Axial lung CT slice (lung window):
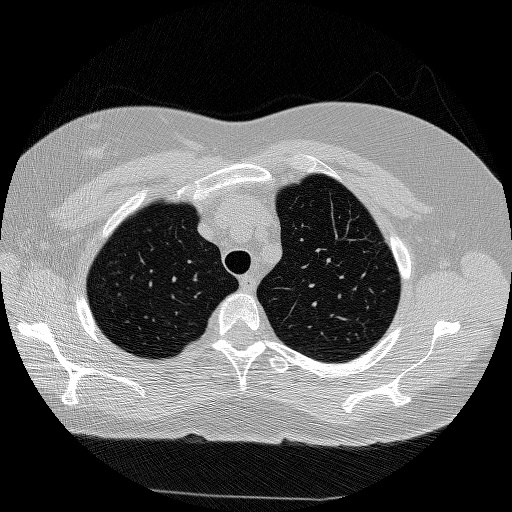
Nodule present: no